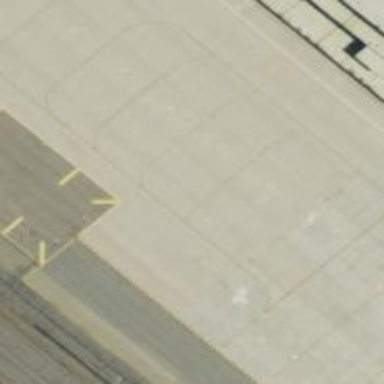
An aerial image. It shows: Image of taxiway at airport.